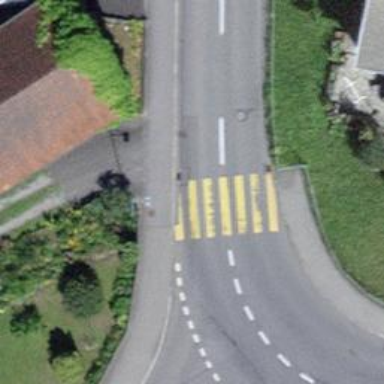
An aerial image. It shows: Uncontrolled zebra crossing.